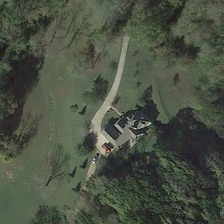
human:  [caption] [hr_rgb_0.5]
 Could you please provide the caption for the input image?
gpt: there is a big reflection in the sunlight .

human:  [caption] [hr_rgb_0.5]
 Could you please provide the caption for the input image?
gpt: a building is surrounded by many sparse buildings .

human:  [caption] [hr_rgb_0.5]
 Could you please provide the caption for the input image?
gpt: there is a house in the middle of the forest .

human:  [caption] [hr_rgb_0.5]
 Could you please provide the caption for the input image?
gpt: a building is surrounded by many sparse buildings .

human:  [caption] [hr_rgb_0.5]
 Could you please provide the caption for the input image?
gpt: there is a big reflection in the sunlight .